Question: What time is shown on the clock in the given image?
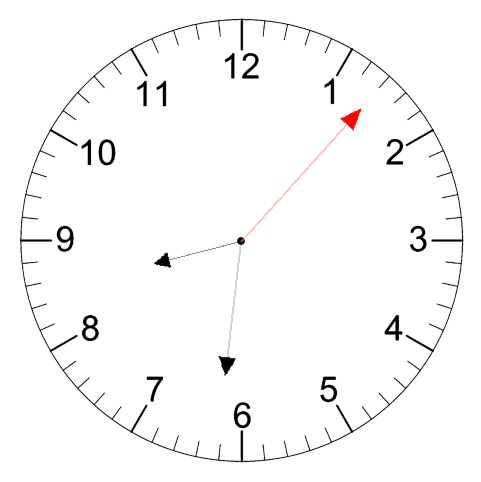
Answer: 08:31:07